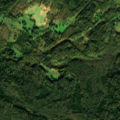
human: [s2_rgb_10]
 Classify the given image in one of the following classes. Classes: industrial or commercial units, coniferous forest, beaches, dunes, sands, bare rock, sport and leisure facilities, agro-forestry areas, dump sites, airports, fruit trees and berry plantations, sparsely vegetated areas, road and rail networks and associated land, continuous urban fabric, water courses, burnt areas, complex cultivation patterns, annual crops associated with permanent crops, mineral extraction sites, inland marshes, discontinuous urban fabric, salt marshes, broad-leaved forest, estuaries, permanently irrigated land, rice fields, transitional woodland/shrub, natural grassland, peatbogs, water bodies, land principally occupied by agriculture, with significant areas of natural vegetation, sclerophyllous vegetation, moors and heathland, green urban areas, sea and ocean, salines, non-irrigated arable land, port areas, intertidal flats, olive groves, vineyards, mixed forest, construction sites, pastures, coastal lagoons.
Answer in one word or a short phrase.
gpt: land principally occupied by agriculture, with significant areas of natural vegetation, coniferous forest, mixed forest